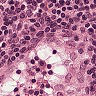
Metastatic tissue present: no